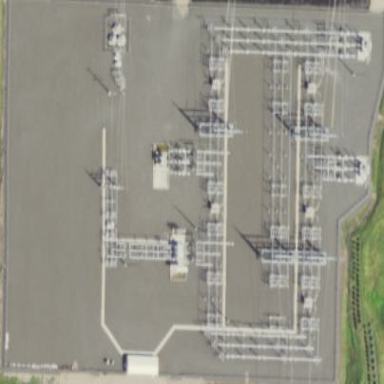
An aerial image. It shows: Outdoor power substation at the transmission level.